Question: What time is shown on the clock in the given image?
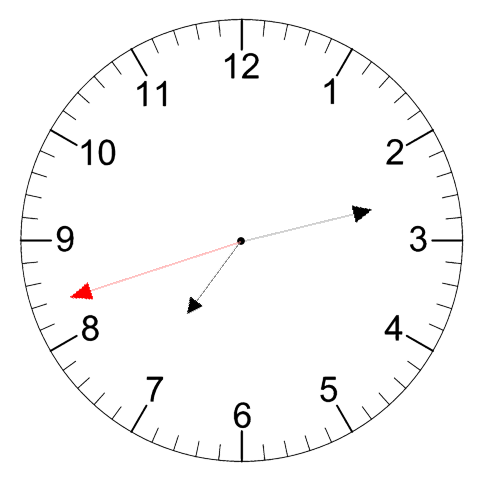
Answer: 07:12:42